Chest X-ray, AP view. Patient: 72 years old, sex F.
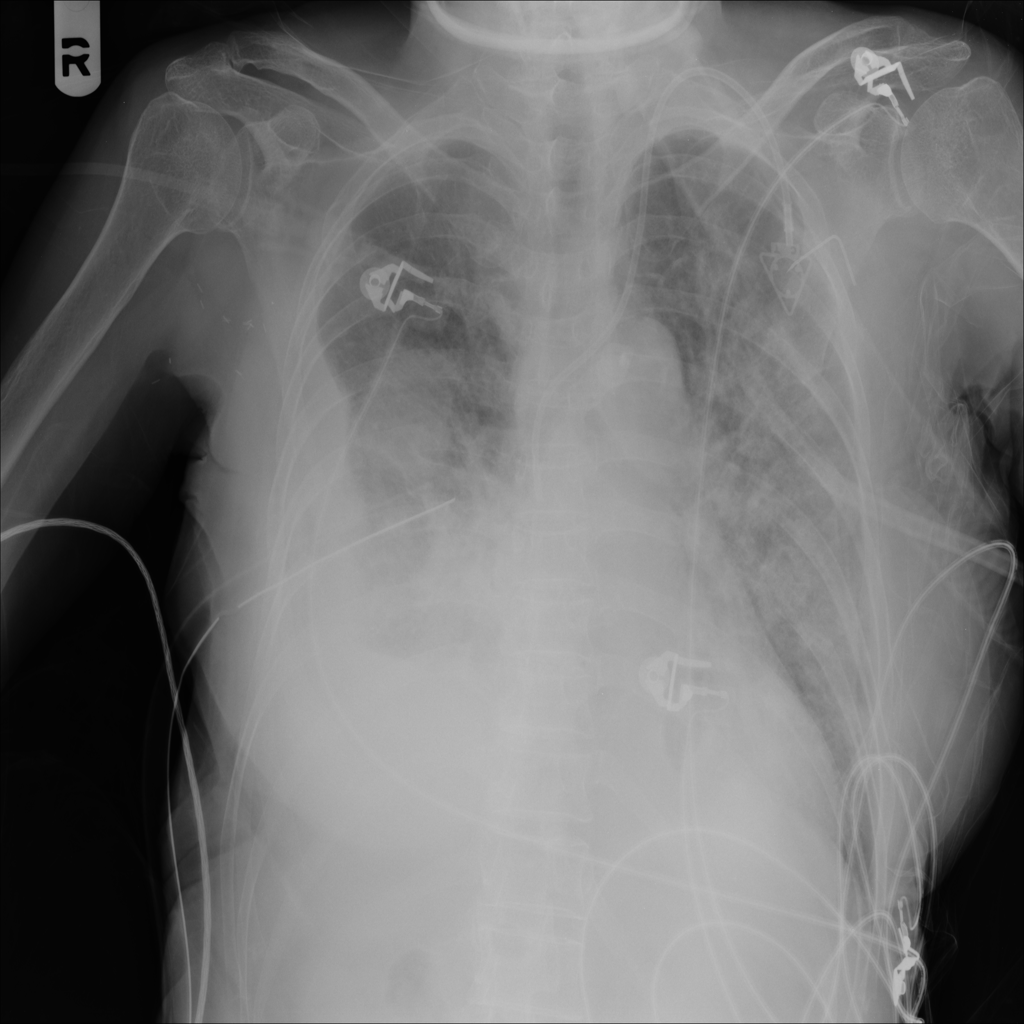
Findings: Effusion, Infiltration